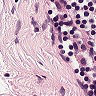
Metastatic tissue present: no